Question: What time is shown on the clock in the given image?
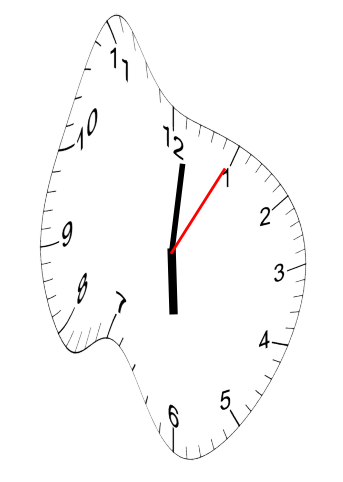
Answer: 06:01:05